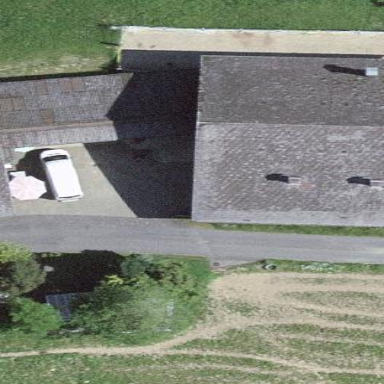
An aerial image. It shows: Farm building.